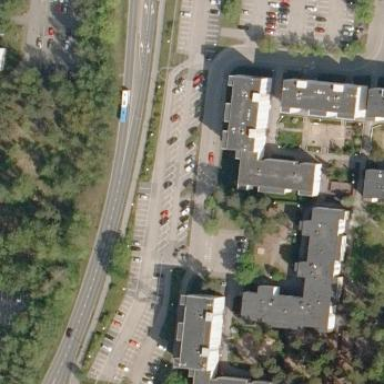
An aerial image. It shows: Parking area with surface.